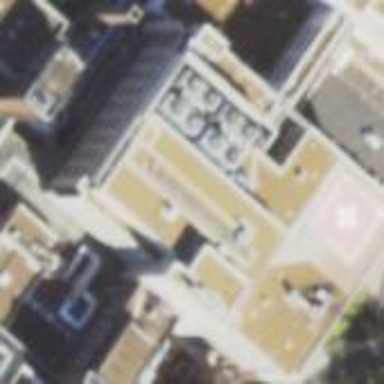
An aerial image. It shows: Hospital building.